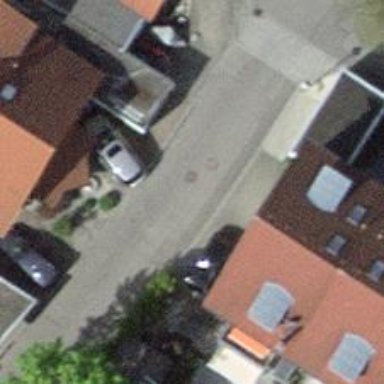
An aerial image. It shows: Paved living street.